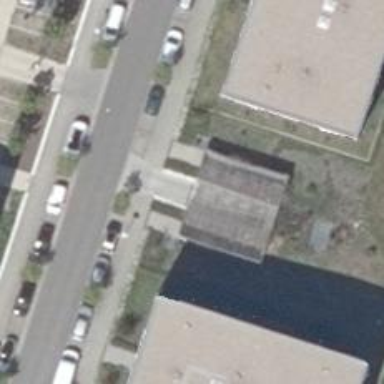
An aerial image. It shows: Parking entrance.